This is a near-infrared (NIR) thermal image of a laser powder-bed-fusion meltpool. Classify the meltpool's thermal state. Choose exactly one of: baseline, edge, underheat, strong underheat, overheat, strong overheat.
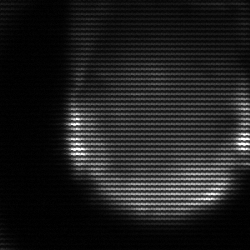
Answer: edge